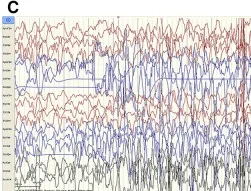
Patient #1 captured a focal seizure during video-EEG monitoring (A-F). Seizures started at the red arrow and stopped at the purple arrow for a total duration of about 90 seconds.
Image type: electrography (eeg)